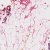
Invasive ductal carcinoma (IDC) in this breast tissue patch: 0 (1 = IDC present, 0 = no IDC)